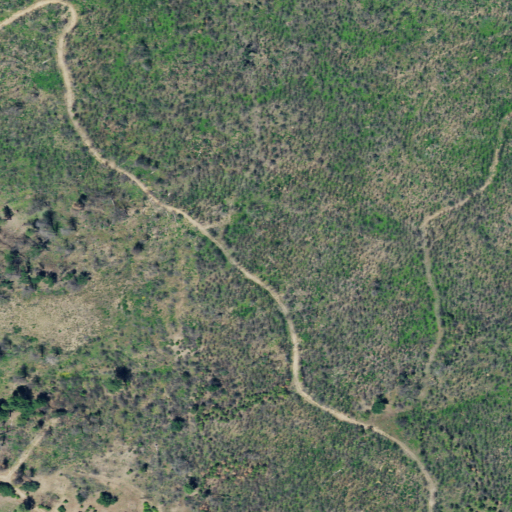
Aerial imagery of ridge(s) in California named Pitney Ridge containing shrub and open development